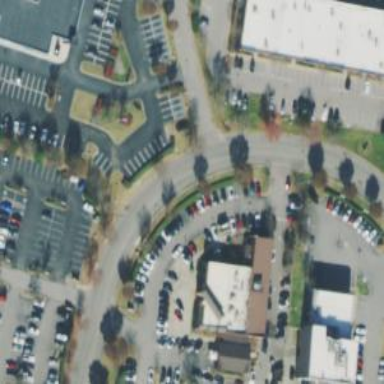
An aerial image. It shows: Unclassified road surrounded by retail establishments.